Interaction volume radius: 5 \u00c5
Interaction volume height: 15 \u00c5
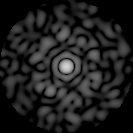
Disorder parameter: 0.8324